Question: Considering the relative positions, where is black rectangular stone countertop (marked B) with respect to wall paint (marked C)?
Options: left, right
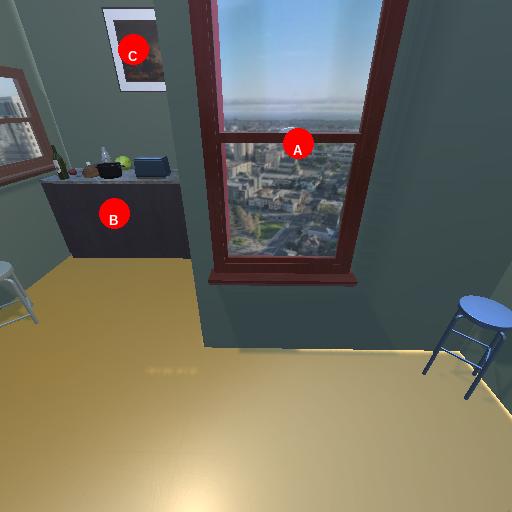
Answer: left